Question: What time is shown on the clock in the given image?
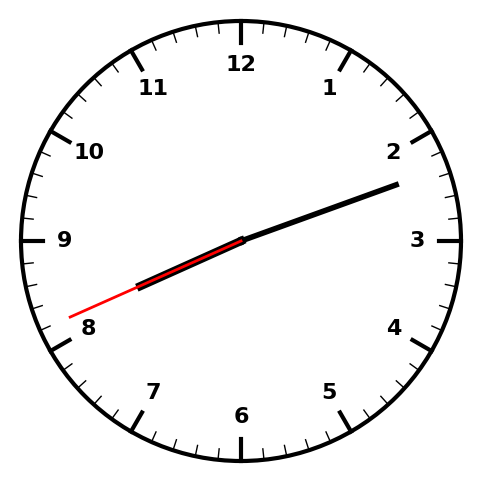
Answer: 08:11:41